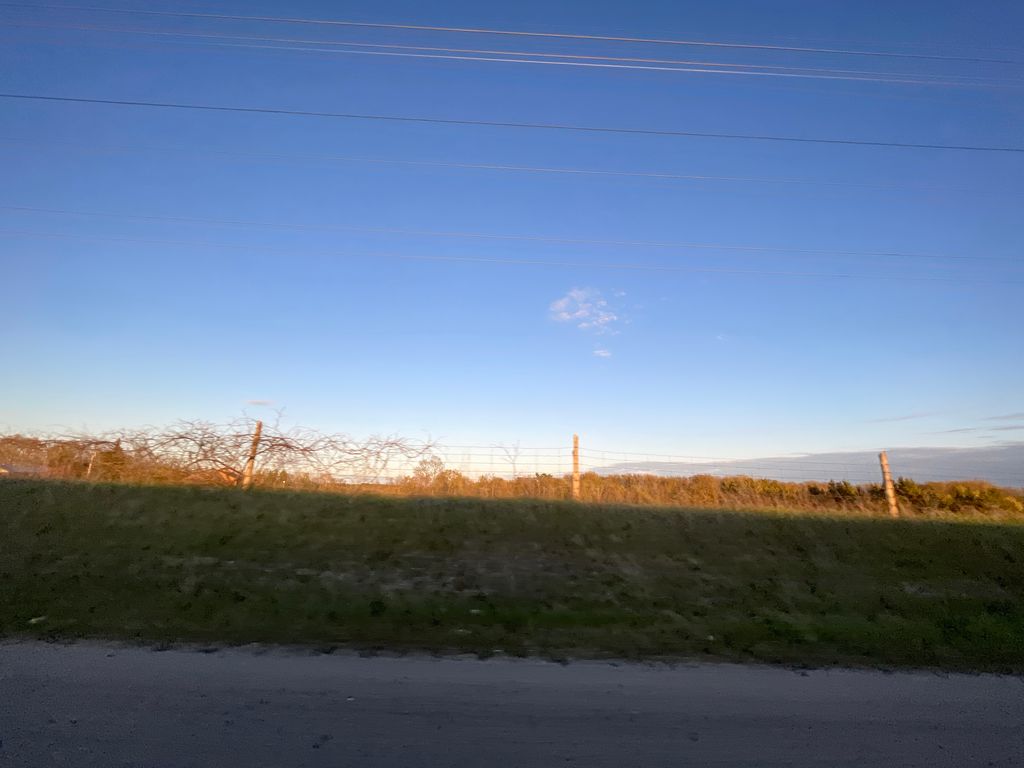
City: kitchener-waterloo